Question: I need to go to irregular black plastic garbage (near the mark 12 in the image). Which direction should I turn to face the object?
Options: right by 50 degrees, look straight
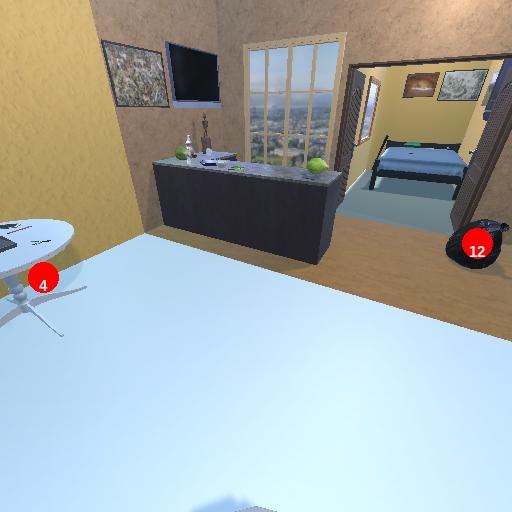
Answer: right by 50 degrees